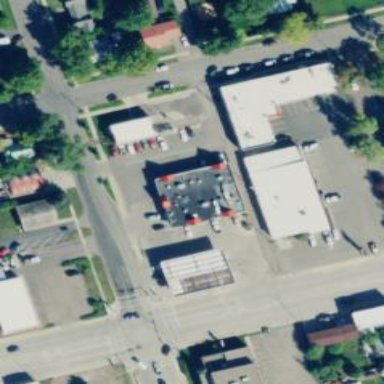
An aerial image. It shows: Convenience shop.